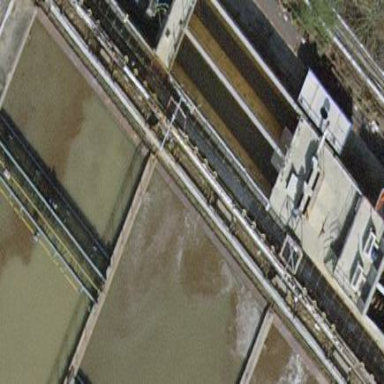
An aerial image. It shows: Wastewater plant.